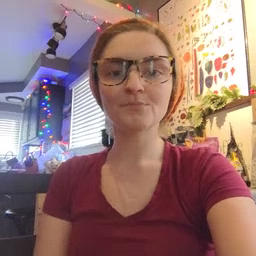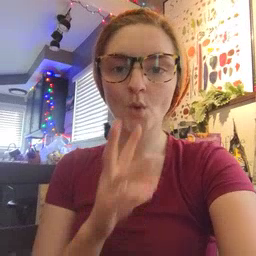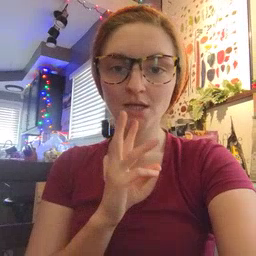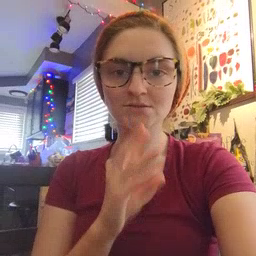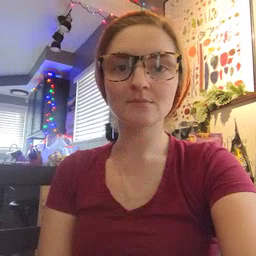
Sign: water